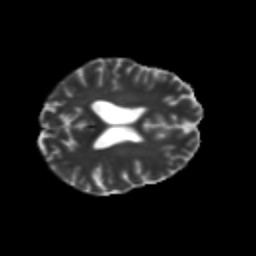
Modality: T2w
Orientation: axial
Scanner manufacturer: siemens
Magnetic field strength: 3 T
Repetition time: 9.2 s
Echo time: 0.084 s